Question: I wanted to show an overlay over camera view and for that I have to show horizontal lines that show distance from the current location. I have simplified this that the lines will show only the distance in some x meters units. Such that each next arc/line shows points the next x meters away.
It must be something like this:

So I know that this can be achieved by using lines on the horizontal bottom and applying some AFFINE transformation on it containing rotation and displacement.
Any ideas on how to achieve this?
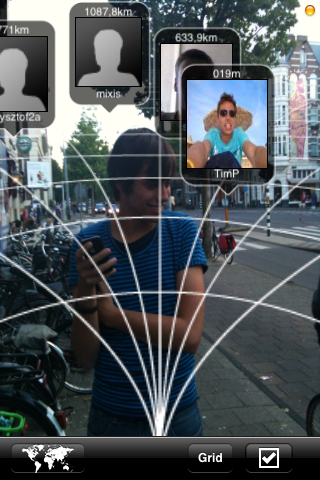
Answer: Just draw the arcs with appropriate radii!